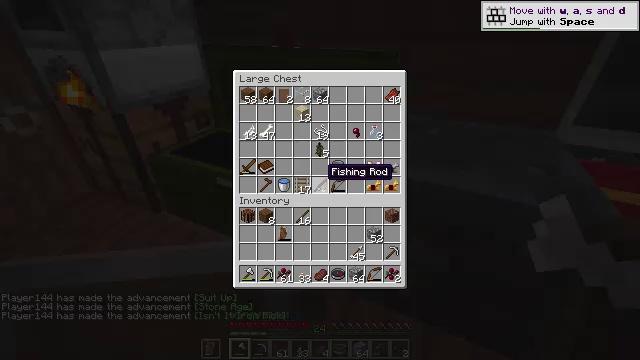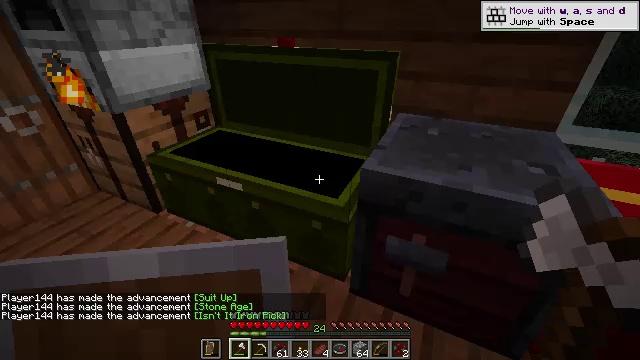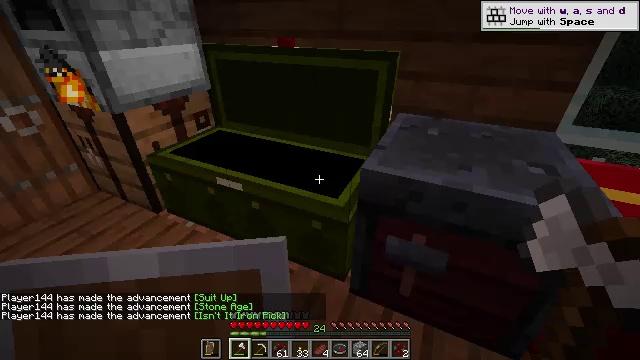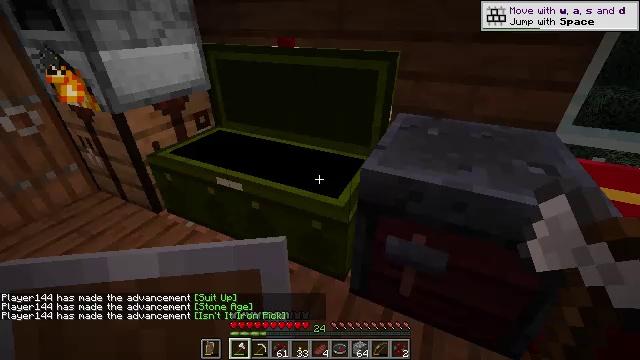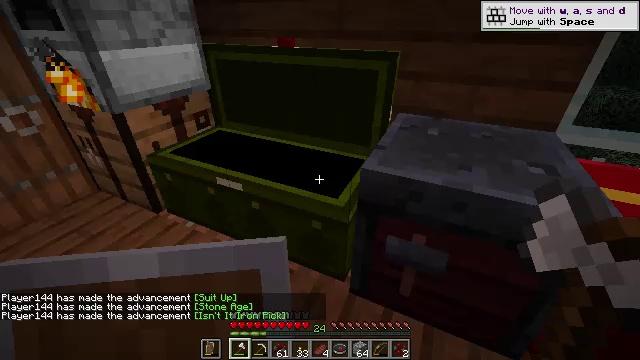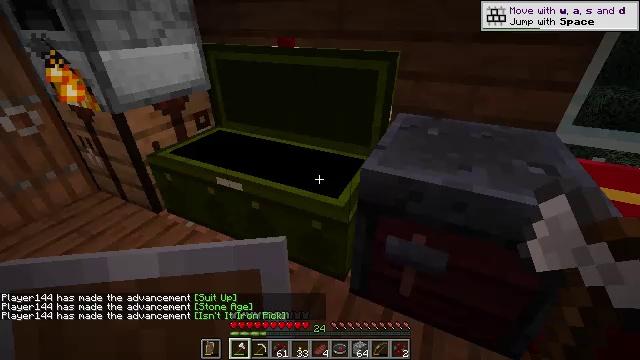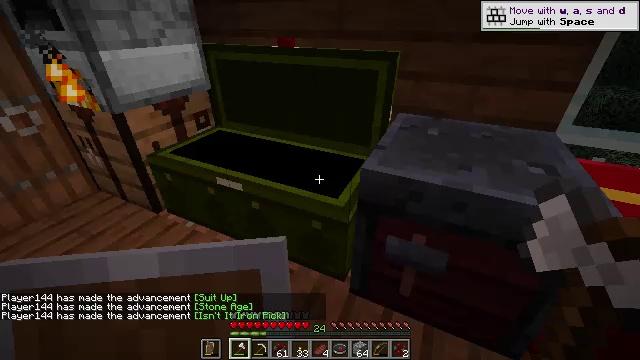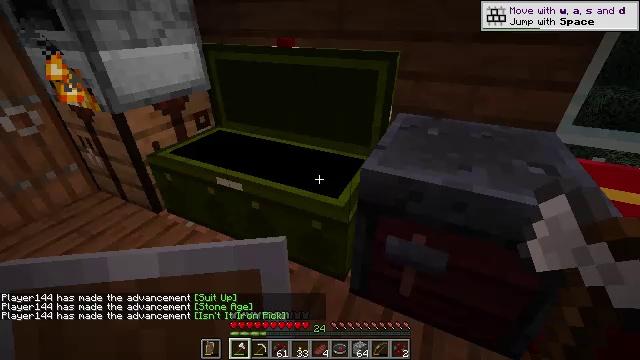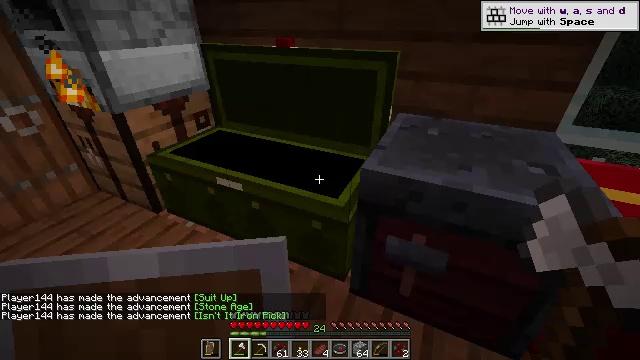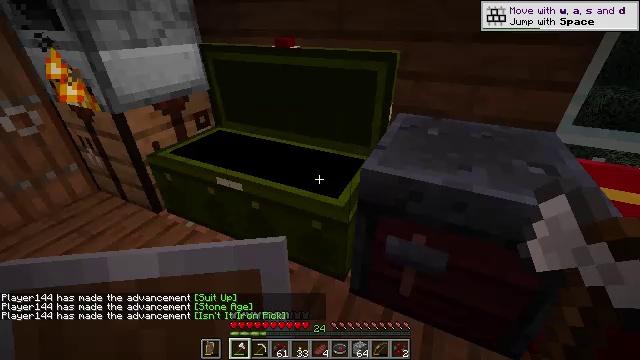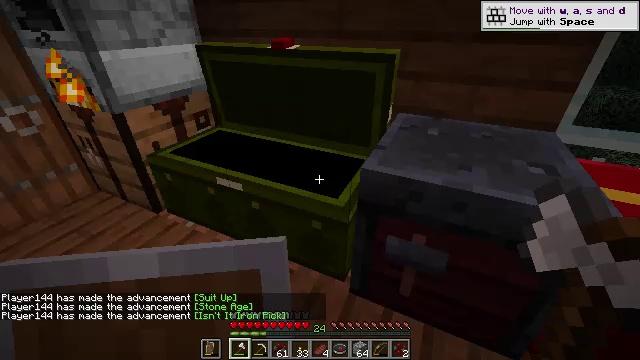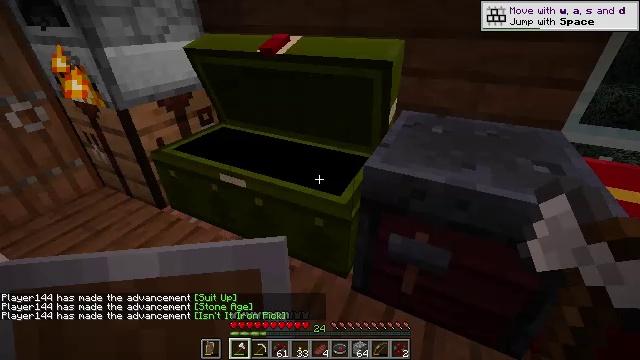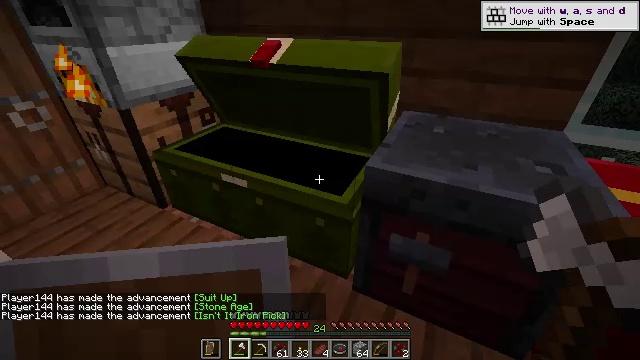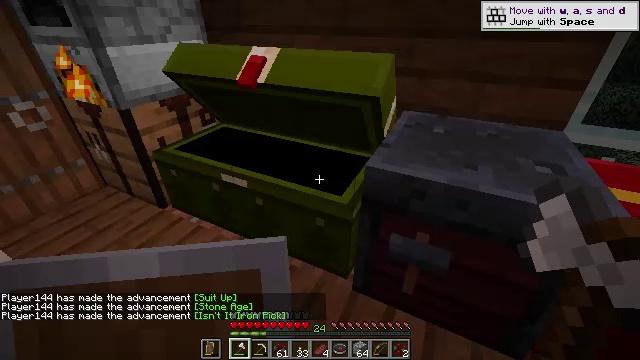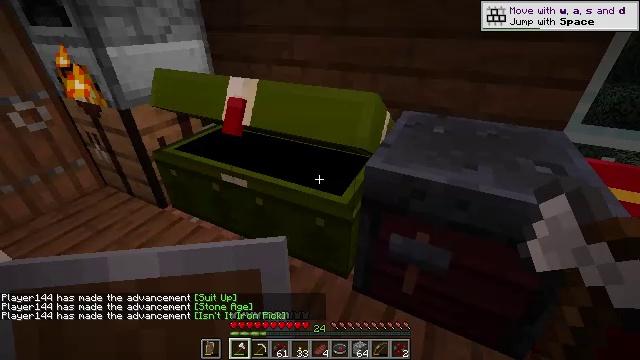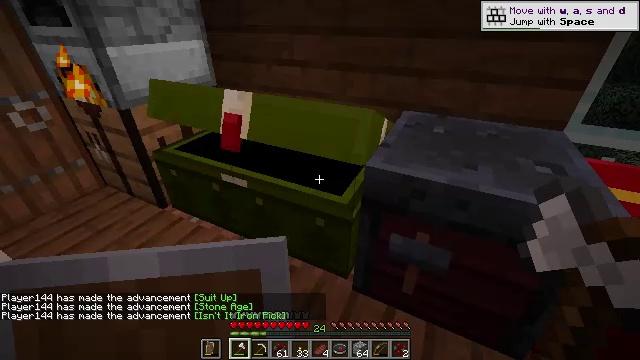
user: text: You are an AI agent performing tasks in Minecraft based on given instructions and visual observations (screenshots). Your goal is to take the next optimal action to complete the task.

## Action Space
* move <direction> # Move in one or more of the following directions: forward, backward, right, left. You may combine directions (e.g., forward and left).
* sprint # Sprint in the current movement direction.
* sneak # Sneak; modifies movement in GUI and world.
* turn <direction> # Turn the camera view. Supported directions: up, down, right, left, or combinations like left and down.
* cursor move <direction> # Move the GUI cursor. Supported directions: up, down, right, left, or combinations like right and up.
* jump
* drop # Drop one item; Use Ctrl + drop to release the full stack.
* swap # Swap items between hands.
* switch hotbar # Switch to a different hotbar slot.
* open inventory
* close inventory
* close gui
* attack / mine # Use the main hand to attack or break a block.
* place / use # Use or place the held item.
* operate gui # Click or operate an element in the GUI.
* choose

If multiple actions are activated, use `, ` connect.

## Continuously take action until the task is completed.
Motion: motion action
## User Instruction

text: Make a carrot on a stick using the crafting table.
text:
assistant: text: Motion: close inventory
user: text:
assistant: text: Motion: close inventory
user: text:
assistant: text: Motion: close inventory
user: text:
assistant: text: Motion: no_op
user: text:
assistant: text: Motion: no_op
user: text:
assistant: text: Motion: no_op
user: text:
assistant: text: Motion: no_op
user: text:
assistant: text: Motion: no_op
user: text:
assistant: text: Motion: no_op
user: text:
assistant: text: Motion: no_op
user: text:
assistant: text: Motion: no_op
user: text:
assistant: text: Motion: no_op
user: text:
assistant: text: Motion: no_op
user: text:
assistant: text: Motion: no_op
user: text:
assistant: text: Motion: no_op
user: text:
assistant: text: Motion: no_op
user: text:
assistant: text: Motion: no_op
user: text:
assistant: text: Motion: no_op
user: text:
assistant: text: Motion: no_op
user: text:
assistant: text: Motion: no_op
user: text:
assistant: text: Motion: no_op
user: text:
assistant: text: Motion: no_op
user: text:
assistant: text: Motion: no_op
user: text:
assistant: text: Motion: turn right
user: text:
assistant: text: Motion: turn right
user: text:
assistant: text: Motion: turn right and up
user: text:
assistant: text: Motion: turn right and up
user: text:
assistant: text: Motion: turn right
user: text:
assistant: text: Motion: no_op
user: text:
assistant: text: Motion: no_op